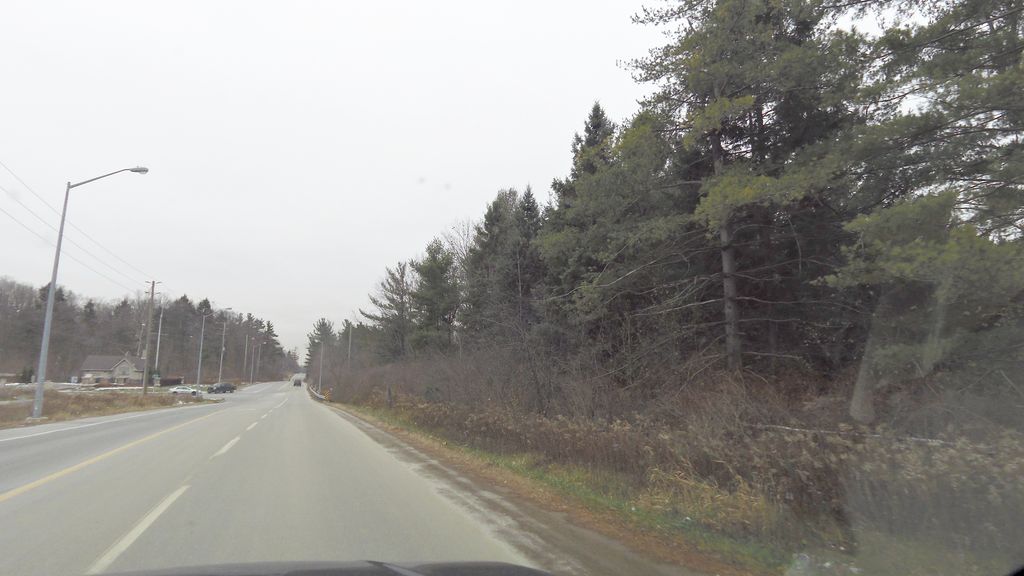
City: toronto